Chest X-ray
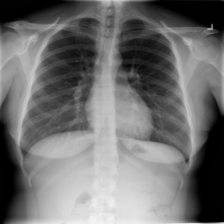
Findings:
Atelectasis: negative
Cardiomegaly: negative
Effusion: negative
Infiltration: negative
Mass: negative
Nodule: negative
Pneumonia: negative
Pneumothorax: negative
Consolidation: negative
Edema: negative
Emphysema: negative
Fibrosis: negative
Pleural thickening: negative
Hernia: negative